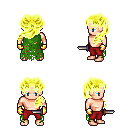
a pixel art fantasy rpg character, male body template, human, light skin, green tattered cape, red pants, gold princess hairstyle, gold gloves, dagger, four views (front, back, left, right), 2x2 character sprite sheet, small pixel art, hard edges, no anti-aliasing